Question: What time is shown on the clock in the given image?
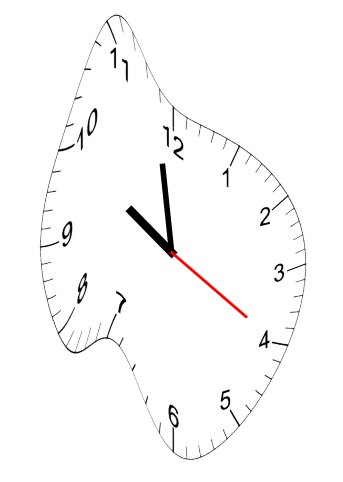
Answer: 09:58:20